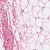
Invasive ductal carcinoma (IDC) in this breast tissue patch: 0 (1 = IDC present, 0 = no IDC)